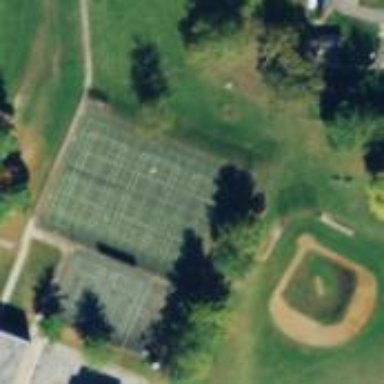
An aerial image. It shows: Tennis court in leisure pitch.